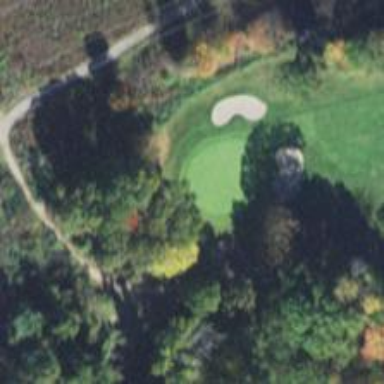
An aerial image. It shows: Golf hole.